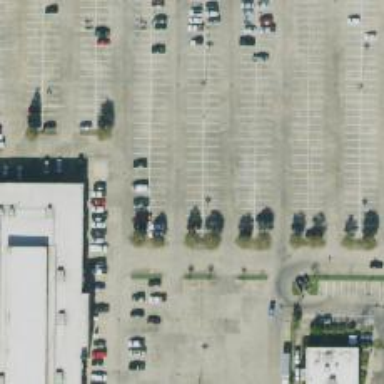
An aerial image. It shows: Parking space is available.